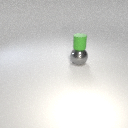
small green rubber cylinder above large gray metal sphere